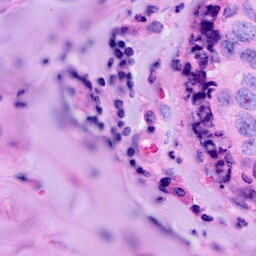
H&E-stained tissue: Breast